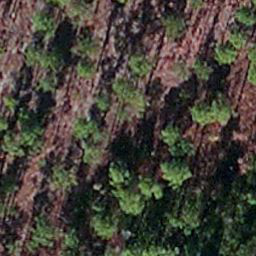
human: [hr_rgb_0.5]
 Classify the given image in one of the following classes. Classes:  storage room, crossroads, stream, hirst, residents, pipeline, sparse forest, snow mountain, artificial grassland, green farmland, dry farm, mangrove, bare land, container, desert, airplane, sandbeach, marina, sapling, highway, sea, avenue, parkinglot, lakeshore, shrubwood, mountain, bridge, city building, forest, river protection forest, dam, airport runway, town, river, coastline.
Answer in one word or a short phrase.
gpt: sapling